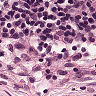
Metastatic tissue present: no